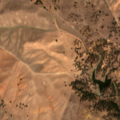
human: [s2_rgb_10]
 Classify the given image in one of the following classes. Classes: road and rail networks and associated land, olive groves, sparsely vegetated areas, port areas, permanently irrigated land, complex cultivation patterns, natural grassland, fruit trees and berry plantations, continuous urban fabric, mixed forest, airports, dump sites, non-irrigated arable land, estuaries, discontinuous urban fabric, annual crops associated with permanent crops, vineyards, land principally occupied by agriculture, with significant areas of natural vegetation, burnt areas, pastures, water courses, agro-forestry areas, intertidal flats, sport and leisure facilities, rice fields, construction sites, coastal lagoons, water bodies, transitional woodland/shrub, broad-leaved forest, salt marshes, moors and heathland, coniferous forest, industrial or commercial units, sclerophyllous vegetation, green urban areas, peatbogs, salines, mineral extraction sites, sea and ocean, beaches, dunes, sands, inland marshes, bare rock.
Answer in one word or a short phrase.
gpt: non-irrigated arable land, agro-forestry areas